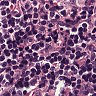
Metastatic tissue present: no